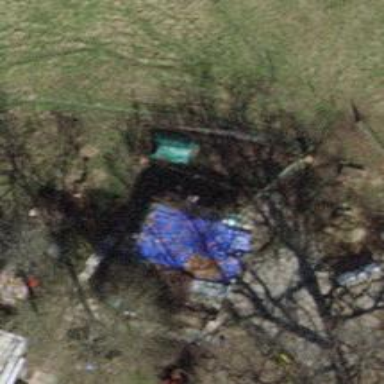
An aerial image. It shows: Shed.